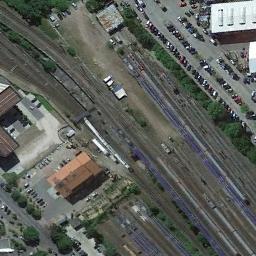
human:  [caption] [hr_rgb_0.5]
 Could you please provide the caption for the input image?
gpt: There are dense buildings on both sides of the railway .

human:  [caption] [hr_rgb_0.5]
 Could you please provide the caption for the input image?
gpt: The railway is next to some houses and parking lot .

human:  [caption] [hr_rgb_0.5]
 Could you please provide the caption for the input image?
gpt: These railways are flanked by some buildings and parking lots and some trains are on the railways .

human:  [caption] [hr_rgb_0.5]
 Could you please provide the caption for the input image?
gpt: There are many cars beside the railway .

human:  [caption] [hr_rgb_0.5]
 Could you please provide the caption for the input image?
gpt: There are some buildings and many cars beside the railway .